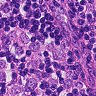
Metastatic tissue present: yes